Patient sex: M
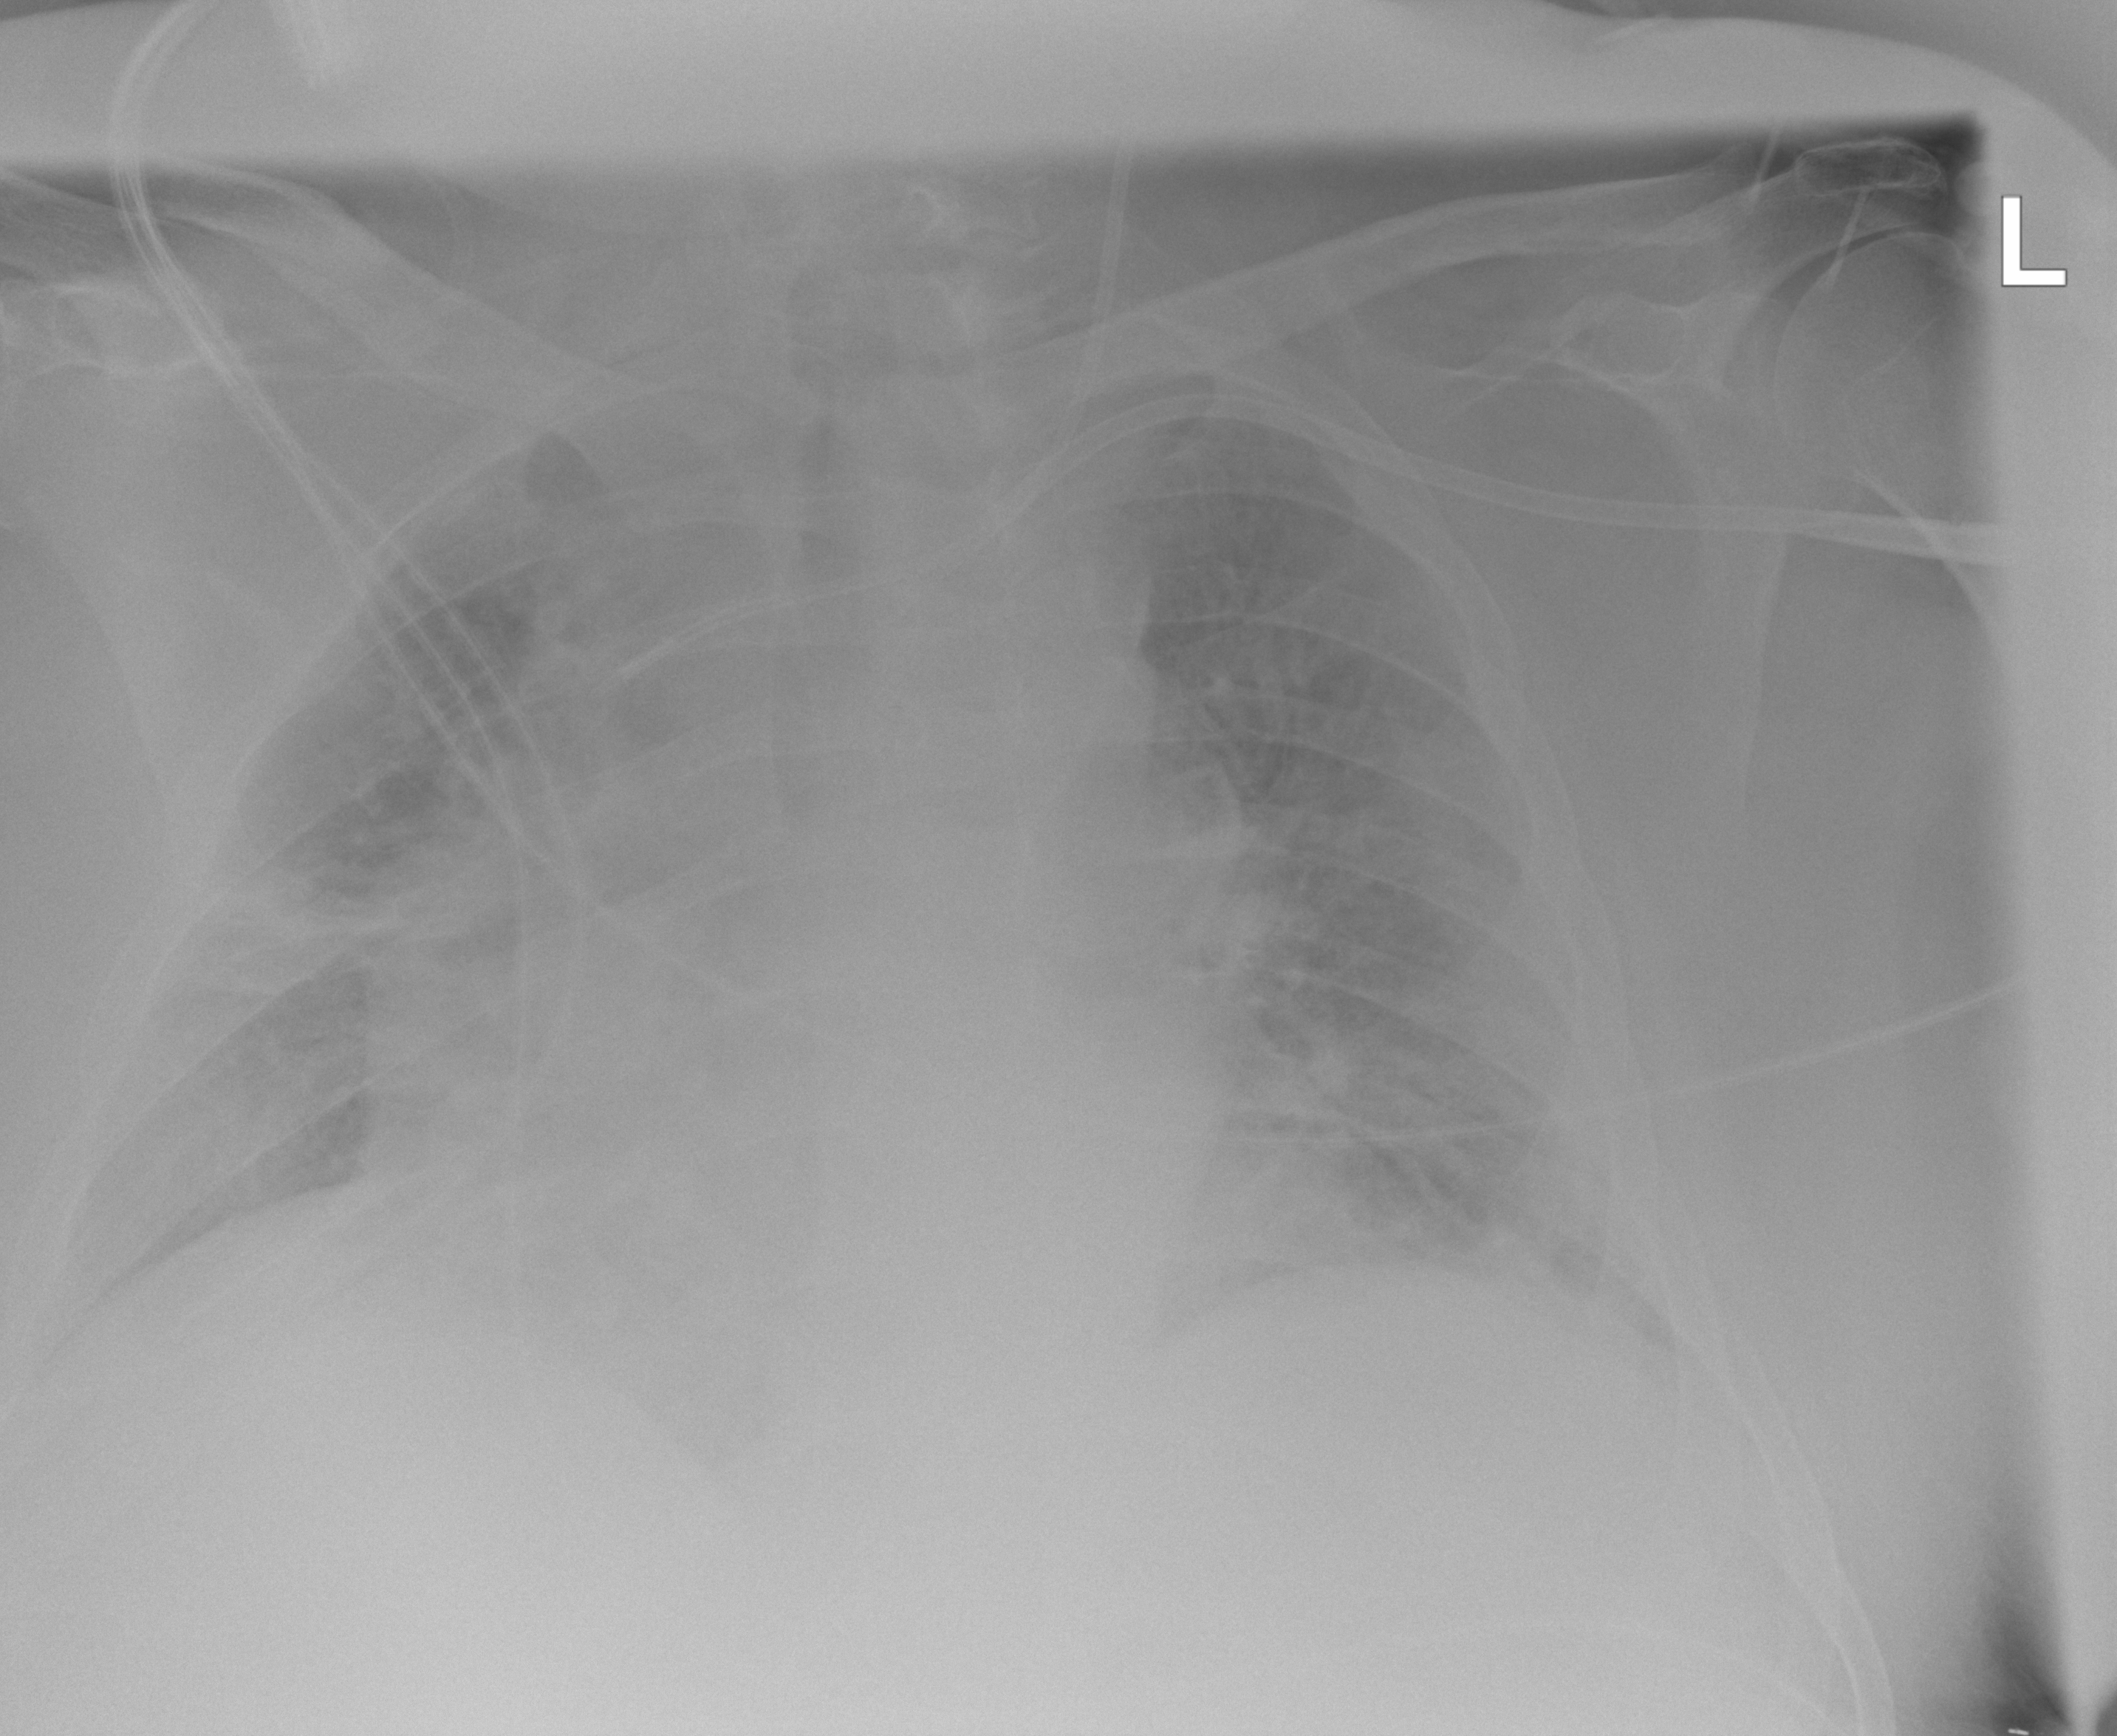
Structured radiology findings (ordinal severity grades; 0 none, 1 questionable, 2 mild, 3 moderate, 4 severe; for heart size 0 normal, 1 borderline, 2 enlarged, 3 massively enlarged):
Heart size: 3
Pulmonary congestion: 2
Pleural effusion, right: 2
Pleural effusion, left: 2
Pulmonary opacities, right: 1
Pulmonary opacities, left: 1
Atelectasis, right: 2
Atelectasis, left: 2